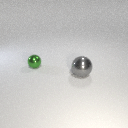
large gray metal sphere to the right of small green metal sphere